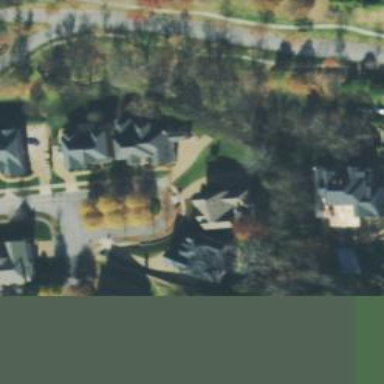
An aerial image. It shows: Residential road.